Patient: sex M, age 64
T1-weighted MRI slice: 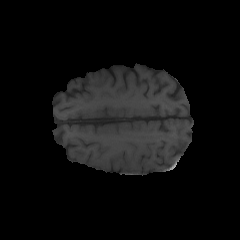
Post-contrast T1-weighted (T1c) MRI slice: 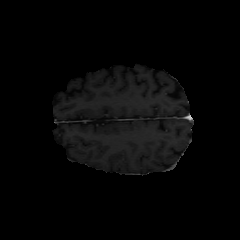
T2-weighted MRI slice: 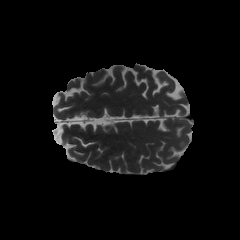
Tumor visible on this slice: no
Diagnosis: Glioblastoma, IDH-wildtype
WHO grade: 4